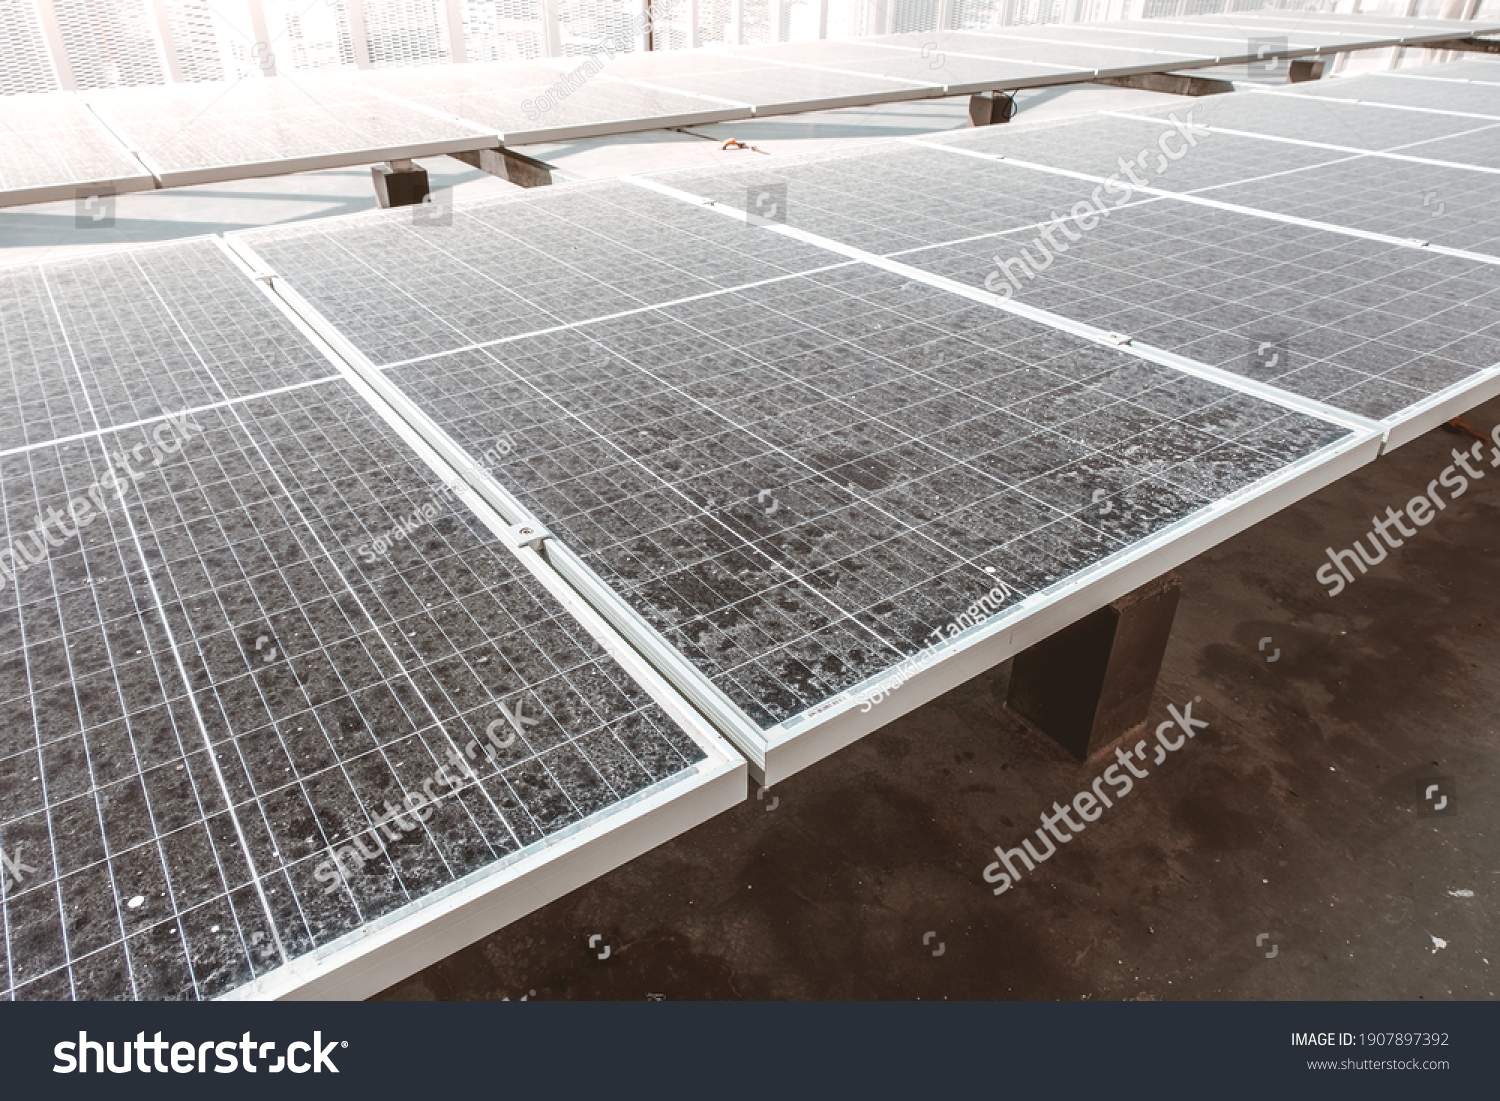
Label: Dusty